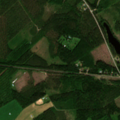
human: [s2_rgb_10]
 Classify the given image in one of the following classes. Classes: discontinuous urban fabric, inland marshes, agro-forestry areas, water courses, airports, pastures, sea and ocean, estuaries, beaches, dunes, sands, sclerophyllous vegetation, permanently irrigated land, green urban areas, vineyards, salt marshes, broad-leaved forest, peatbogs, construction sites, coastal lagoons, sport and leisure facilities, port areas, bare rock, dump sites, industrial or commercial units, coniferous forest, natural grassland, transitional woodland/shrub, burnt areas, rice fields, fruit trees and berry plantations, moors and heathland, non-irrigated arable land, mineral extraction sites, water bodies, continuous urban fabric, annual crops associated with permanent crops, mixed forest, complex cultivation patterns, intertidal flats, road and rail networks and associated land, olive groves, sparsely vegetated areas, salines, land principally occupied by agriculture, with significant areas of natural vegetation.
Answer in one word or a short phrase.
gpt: land principally occupied by agriculture, with significant areas of natural vegetation, coniferous forest, mixed forest